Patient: sex F, age 67
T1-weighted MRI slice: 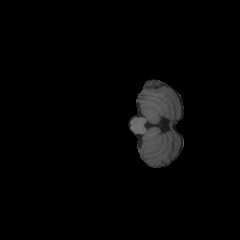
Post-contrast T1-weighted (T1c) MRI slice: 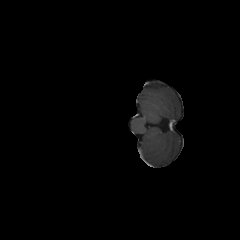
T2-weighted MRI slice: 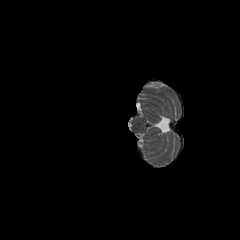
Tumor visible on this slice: no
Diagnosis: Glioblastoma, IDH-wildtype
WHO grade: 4